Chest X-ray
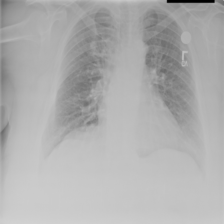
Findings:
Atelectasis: negative
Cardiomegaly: negative
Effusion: negative
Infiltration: negative
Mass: negative
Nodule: negative
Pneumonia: negative
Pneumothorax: positive
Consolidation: negative
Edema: negative
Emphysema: negative
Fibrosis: negative
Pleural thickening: negative
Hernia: negative